Question: When I use defaultsharedpreferences to save multiple data, I found data is covered. I feel confused about what happened. The expected values from preferences
'''
userId is 2
authorizedHeader is bhlrYXZpbjpseWthdmlu
'''
and retrieved values
'''
userId is 2
authorizedHeader is 2
'''

'''
private static final String PREF_AUTHORIZED_QUERY = null;
private static final String PREF_USERID_QUERY = null;
public static String getStoredUserIdQuery(Context context){
return PreferenceManager.getDefaultSharedPreferences(context)
.getString(PREF_USERID_QUERY, null);
}
public static String getStoredAuthorizedQuery(Context context){
return PreferenceManager.getDefaultSharedPreferences(context)
.getString(PREF_AUTHORIZED_QUERY, null);
}
public static void setStoredQuery(Context context, String userId, String authorizedHeader){
PreferenceManager.getDefaultSharedPreferences(context)
.edit()
.putString(PREF_AUTHORIZED_QUERY, authorizedHeader)
.putString(PREF_USERID_QUERY, userId)
.apply();
}
'''
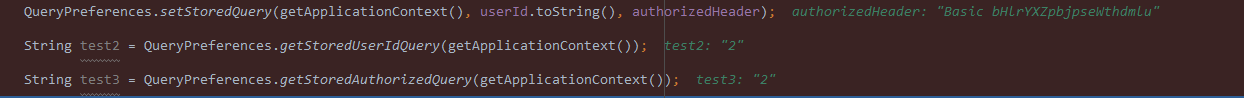
Answer: you are using values as 'null' for both keys mean there is only one key i.e. 'null' which will override the each other ('PREF_USERID_QUERY' will over write previous values which were saved with 'null' as key)
so give them values
'''
private static final String PREF_AUTHORIZED_QUERY = "authorized";
private static final String PREF_USERID_QUERY = "userid";
'''
You can imagine it like
'''
PreferenceManager.getDefaultSharedPreferences(context)
.edit()
.putString("null", authorizedHeader)
.putString("null", userId) // so there is actually only one key
.apply();
'''